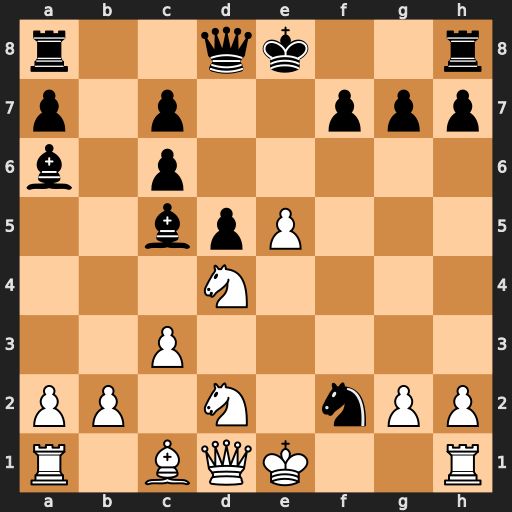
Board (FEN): r2qk2r/p1p2ppp/b1p5/2bpP3/3N4/2P5/PP1N1nPP/R1BQK2R
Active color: w
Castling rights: KQkq
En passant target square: -
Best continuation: Kxf2 Bxd4+ cxd4